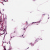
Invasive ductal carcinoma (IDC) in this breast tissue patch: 0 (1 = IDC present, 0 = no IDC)